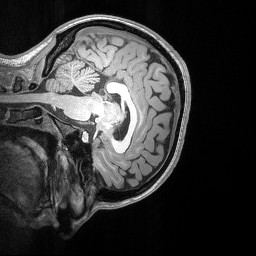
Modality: T1w
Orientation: sagittal
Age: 22
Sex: female
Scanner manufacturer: siemens
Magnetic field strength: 3 T
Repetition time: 2.53 s
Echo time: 0.00164 s